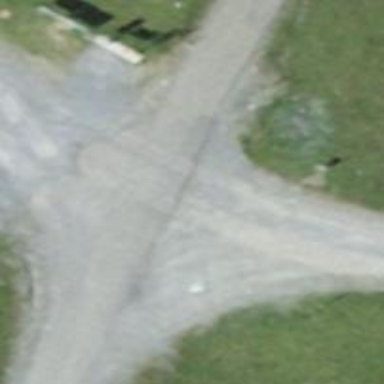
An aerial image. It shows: Guidepost providing information.